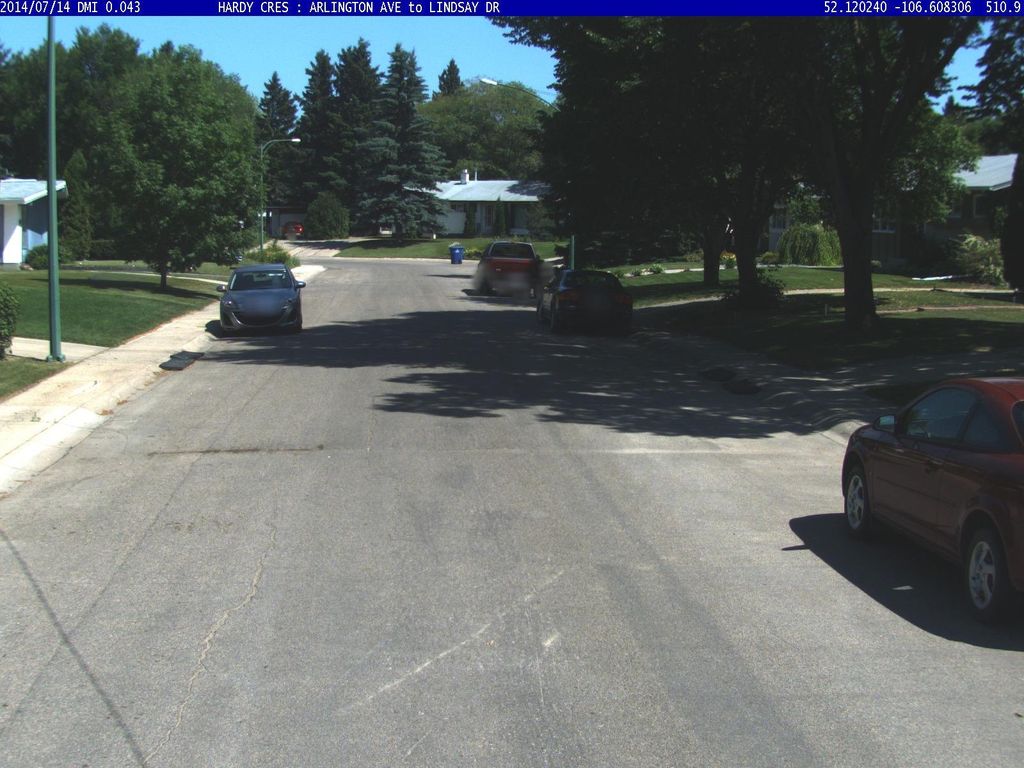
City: saskatoon